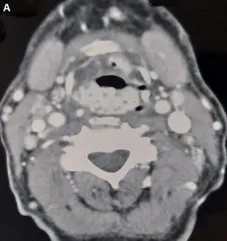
Axial.
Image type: radiology (ct)